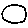
Label: circle